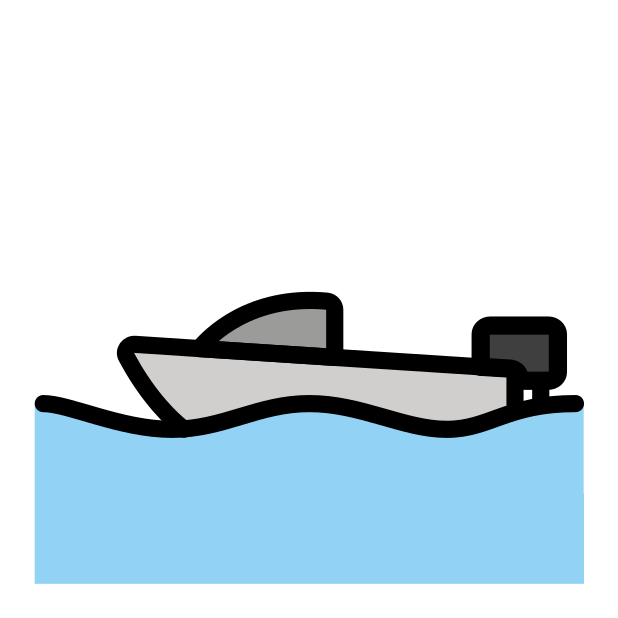
motor boat